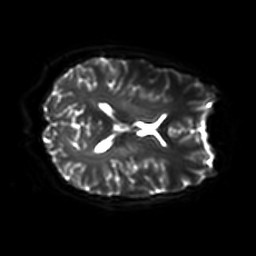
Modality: DWI
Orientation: axial
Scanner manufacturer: philips
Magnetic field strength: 7 T
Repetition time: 9.612 s
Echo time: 0.073 s